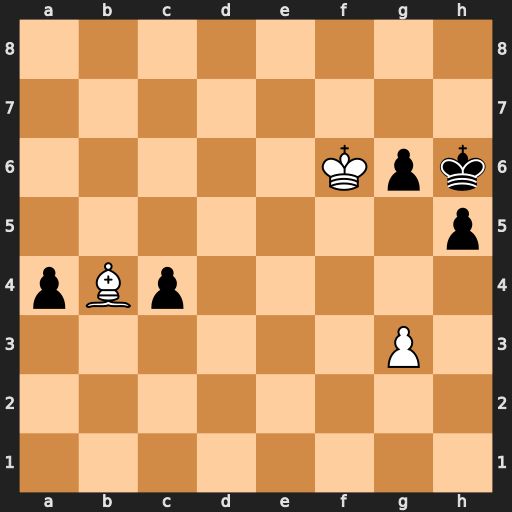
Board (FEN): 8/8/5Kpk/7p/pBp5/6P1/8/8
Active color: w
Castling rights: -
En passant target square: -
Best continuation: Bd2+ Kh7 Kg5 Kg7 Bc3+ Kf7 Bb2 a3 Bxa3